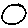
Label: circle